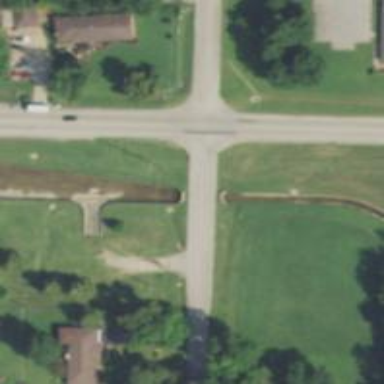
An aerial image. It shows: Road with stop sign.